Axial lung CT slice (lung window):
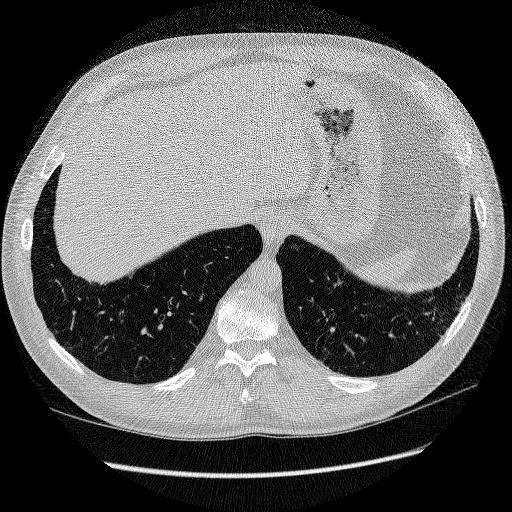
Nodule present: no